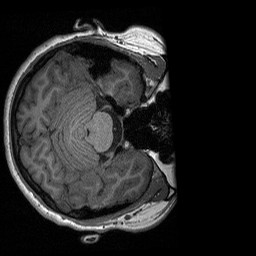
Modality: T1w
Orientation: axial
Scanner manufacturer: siemens
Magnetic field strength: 3 T
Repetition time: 2.3 s
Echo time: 0.00226 s